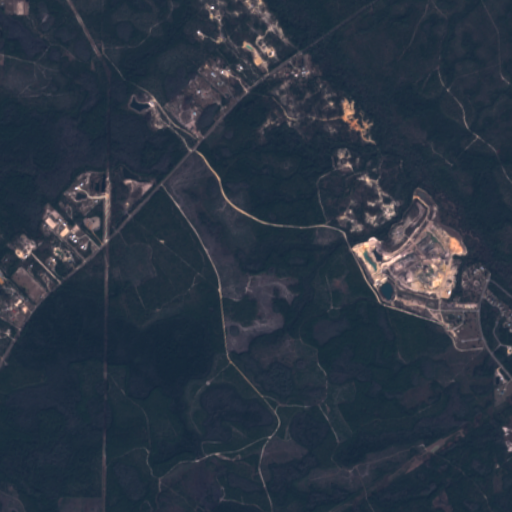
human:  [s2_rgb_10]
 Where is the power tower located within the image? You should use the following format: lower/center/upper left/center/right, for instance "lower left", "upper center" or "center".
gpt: The power tower is located in the left of the image.
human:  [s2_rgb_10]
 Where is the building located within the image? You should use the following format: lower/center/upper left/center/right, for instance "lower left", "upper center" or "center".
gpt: The building is located in the upper left of the image.
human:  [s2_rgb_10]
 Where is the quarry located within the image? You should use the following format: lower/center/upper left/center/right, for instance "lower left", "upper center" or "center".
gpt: There is no quarry in the image.